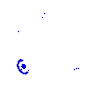
Particle: kaon